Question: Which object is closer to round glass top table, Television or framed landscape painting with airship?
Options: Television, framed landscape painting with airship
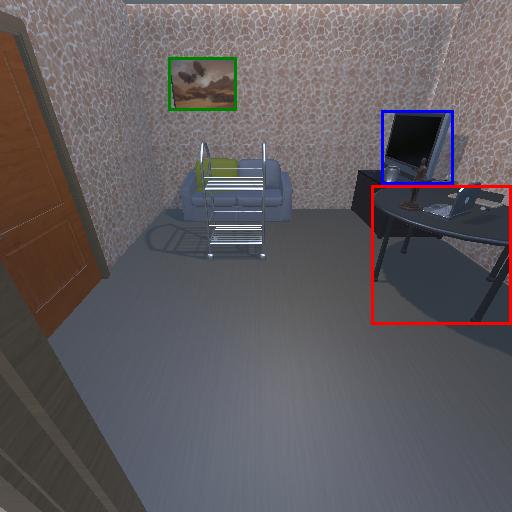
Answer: Television